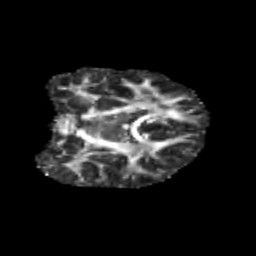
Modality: FA
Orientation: coronal
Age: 9
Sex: female
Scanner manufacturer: siemens
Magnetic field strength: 3 T
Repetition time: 3.8 s
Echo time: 0.07 s